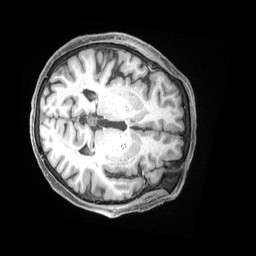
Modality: T1w
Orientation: axial
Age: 74
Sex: female
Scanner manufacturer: siemens
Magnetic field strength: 3 T
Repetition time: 2.5 s
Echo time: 0.00222 s